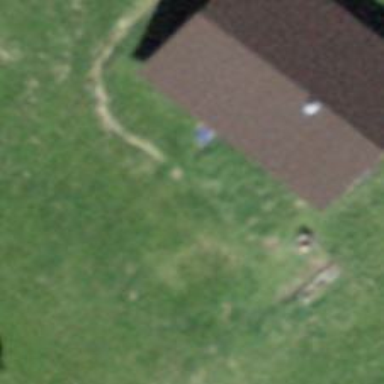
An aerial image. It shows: Barn.